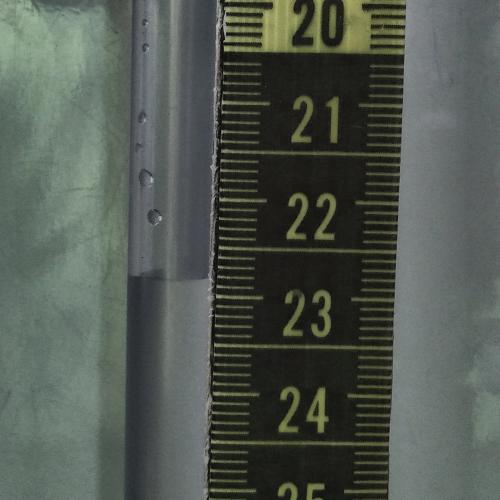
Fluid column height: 22.8 cm